Field crop: maize
Growth stage: 2
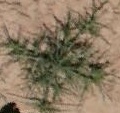
Species: salsola